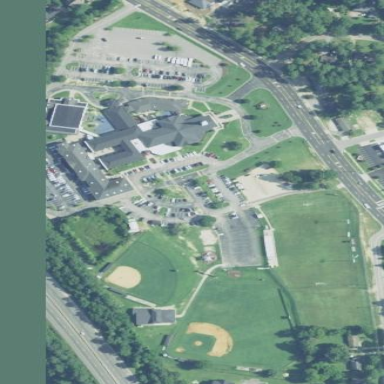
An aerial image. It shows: School.